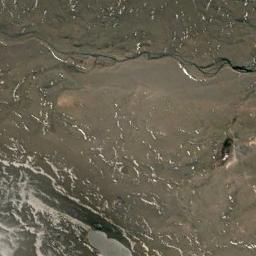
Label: desert